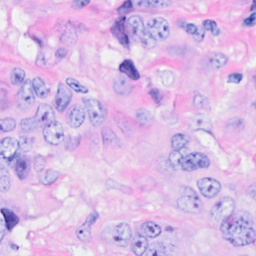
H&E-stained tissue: Breast